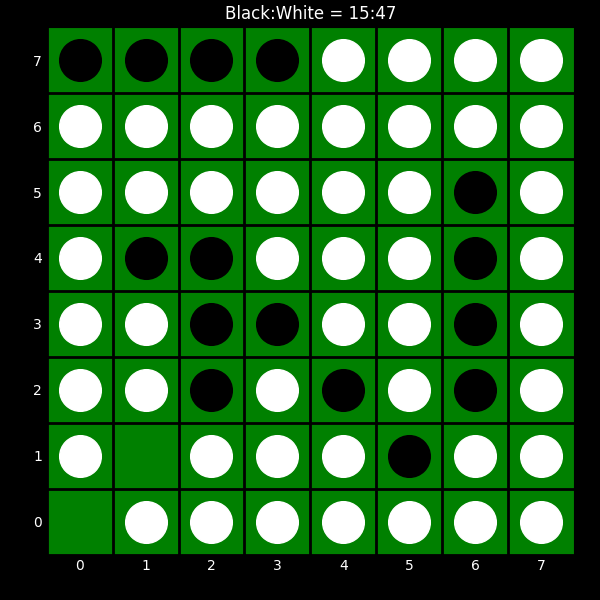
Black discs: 15
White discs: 47